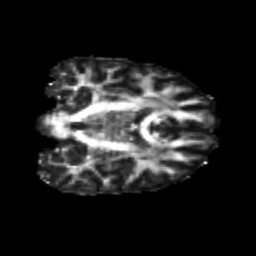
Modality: FA
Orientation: coronal
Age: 20
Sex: female
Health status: healthy
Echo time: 0.074 s